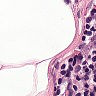
Metastatic tissue present: no